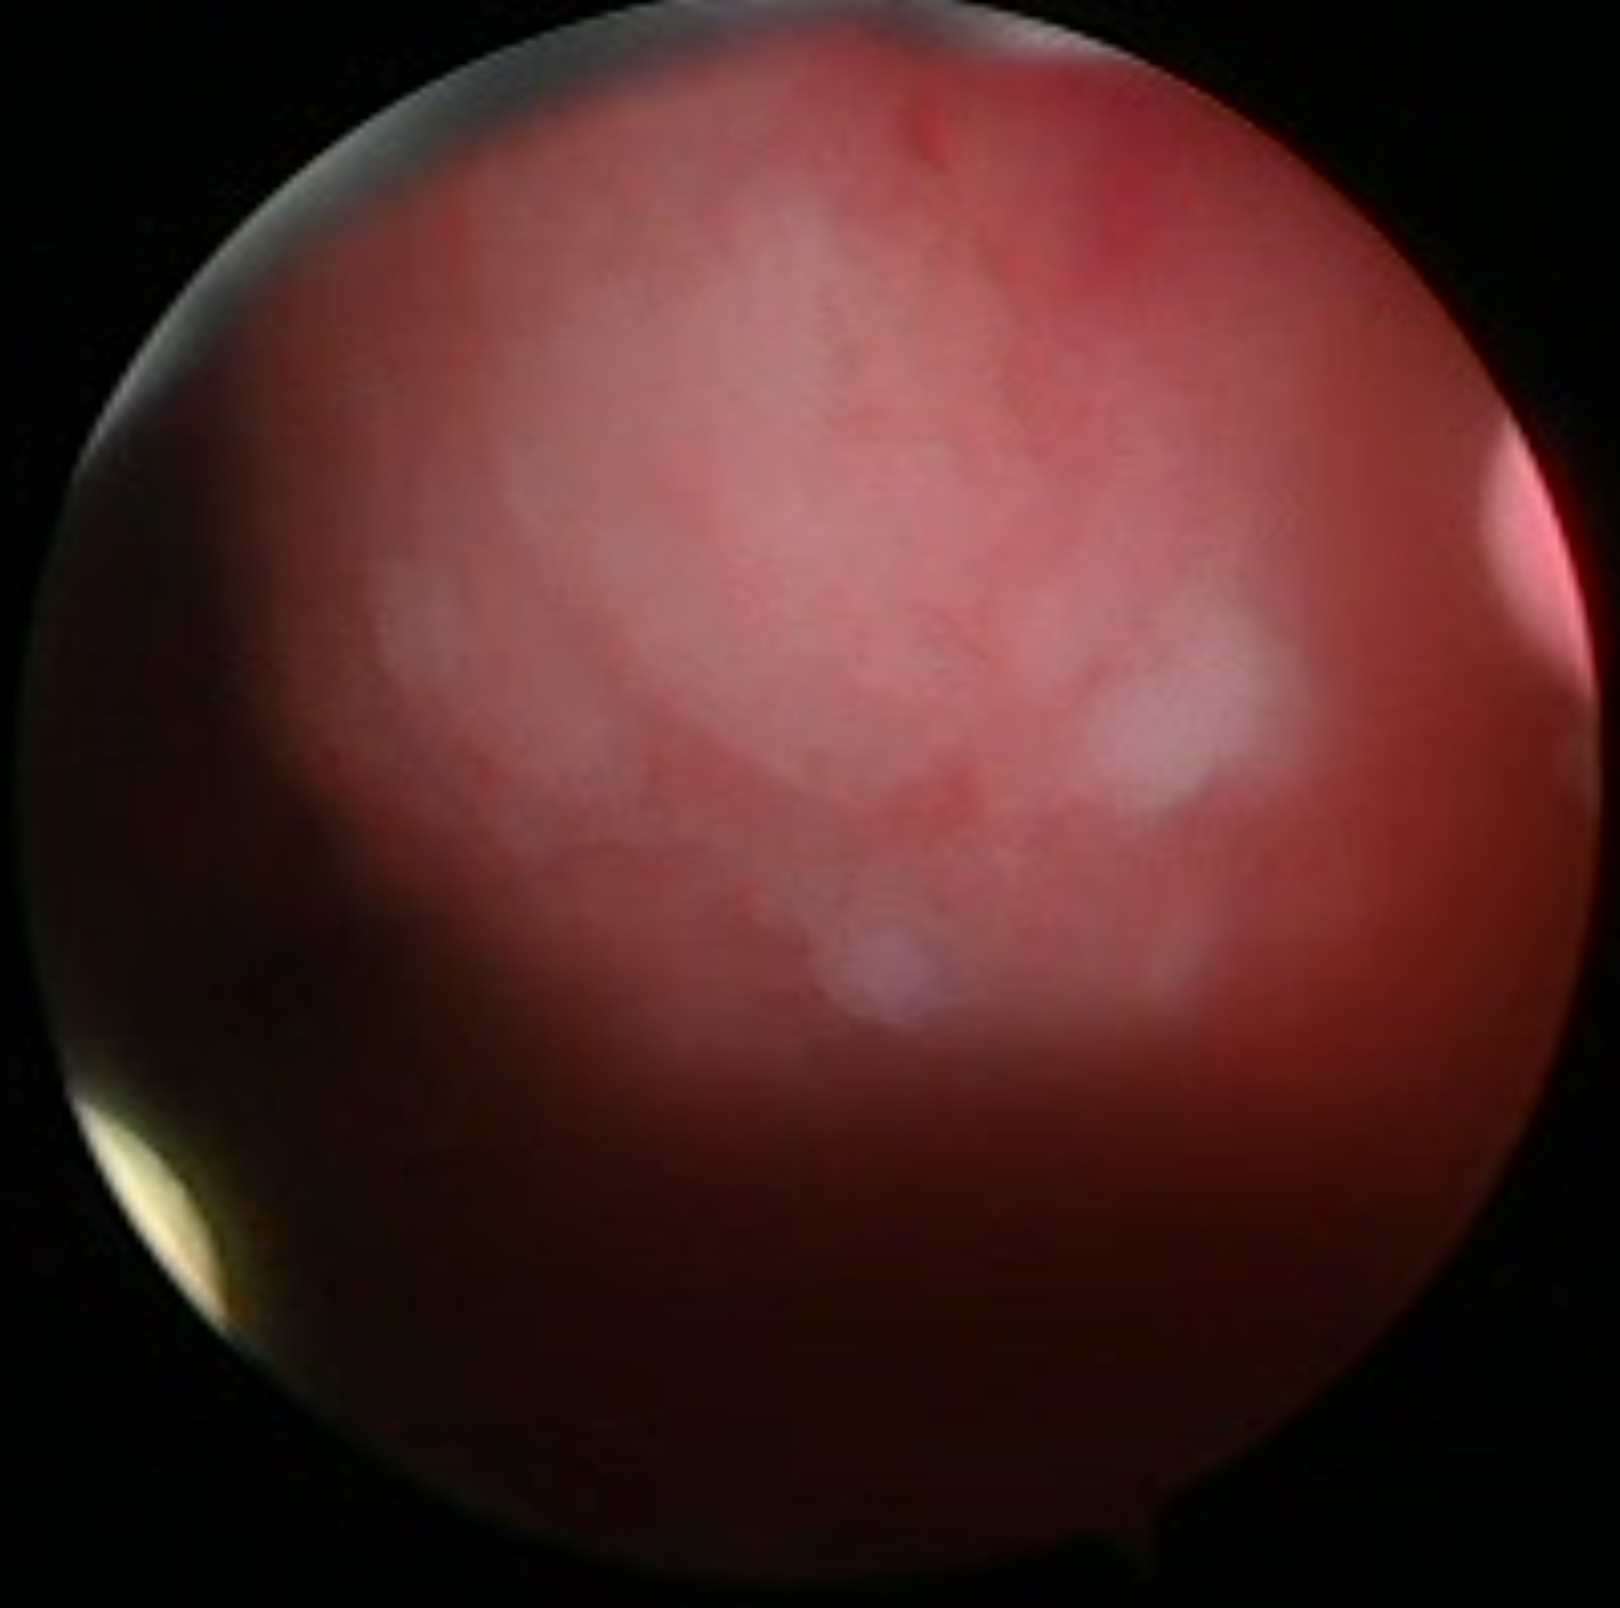
Modality: WLC
Class: Malignant
Subclass: HighGradePapillary
Secondary subclass: CIS
Lesion: L1
Stage: T2
Morphology: Papillary
Bladder cancer association: Yes